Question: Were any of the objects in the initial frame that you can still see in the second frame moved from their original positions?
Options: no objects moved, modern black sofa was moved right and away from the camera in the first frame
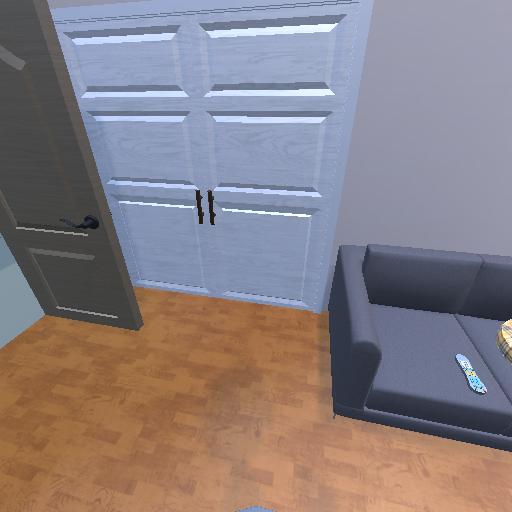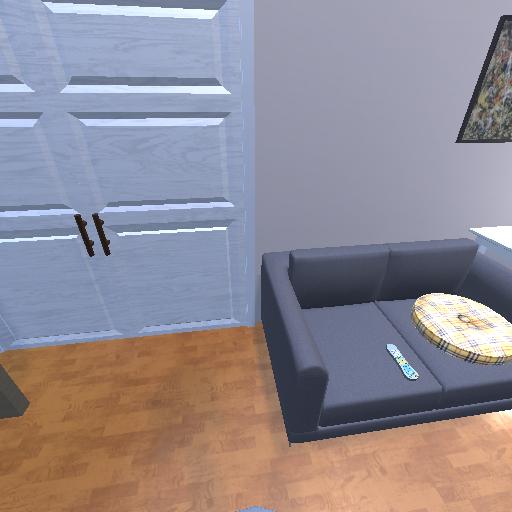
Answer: no objects moved